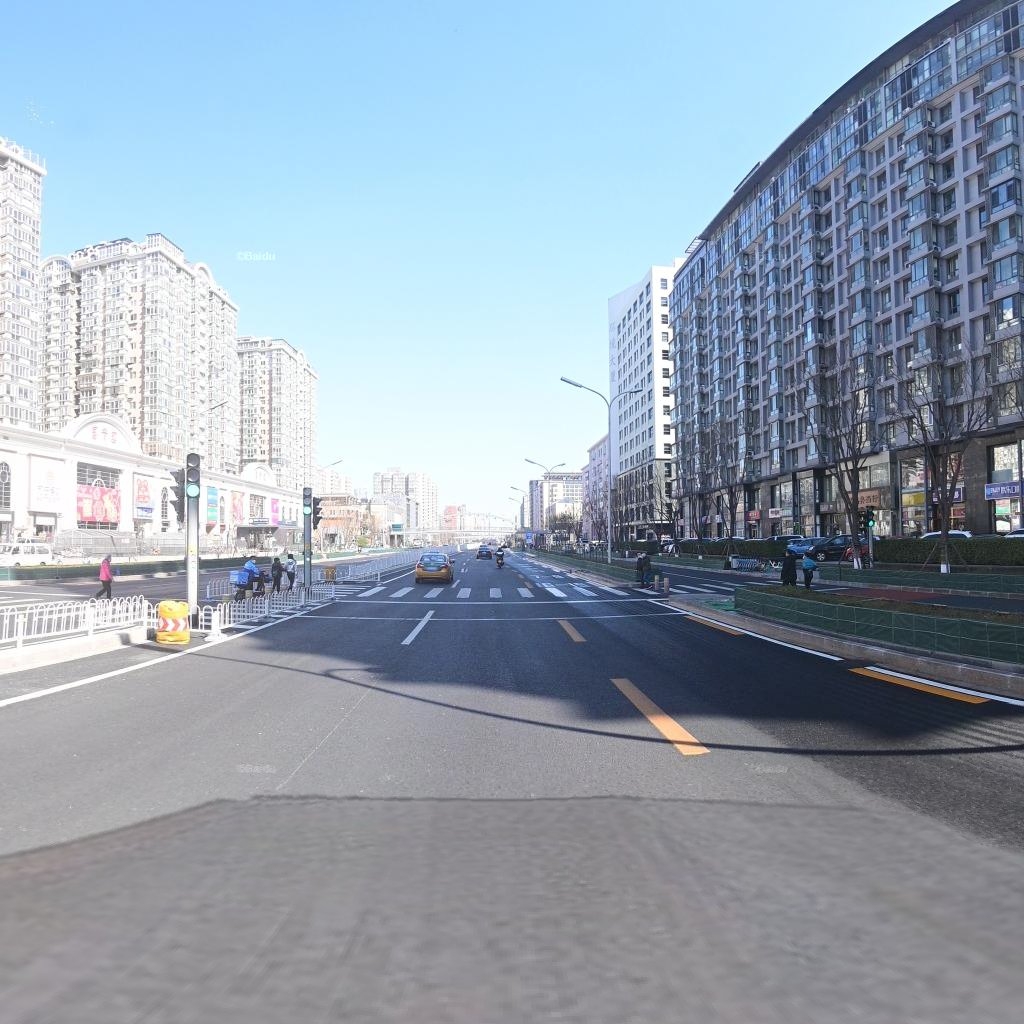
Region: Dongcheng
Road damage annotations: longitudinal crack